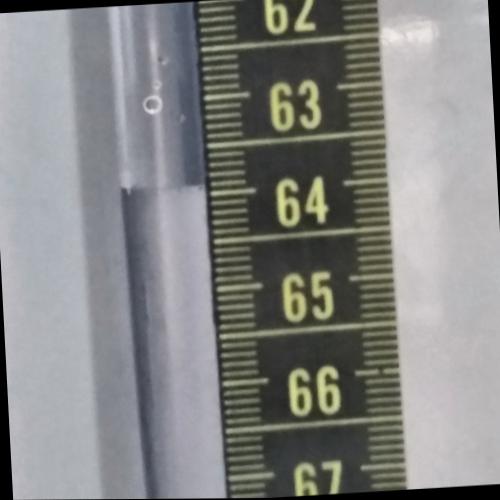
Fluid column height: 63.9 cm